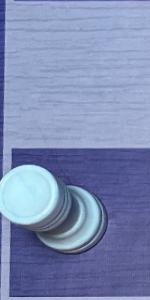
Label: Rook_White